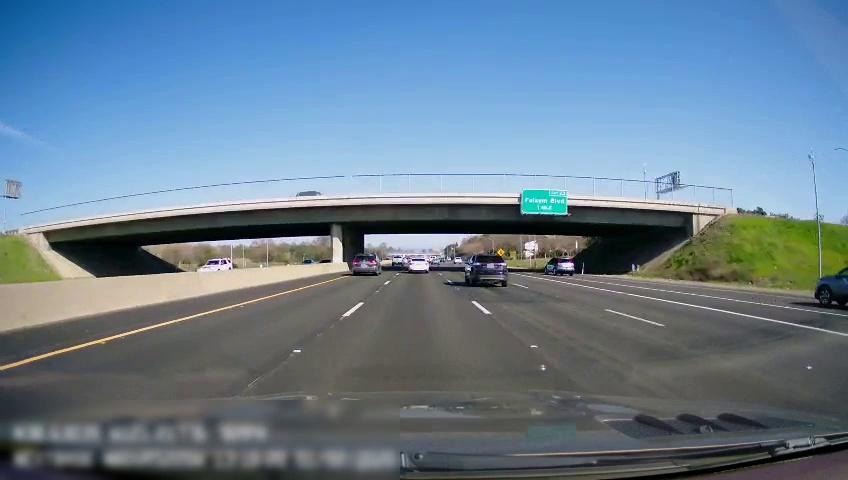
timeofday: Day
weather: Sunny
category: Drivable Space
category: Vehicles | SUV
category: Vehicles | Truck
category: Vehicles | Car
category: Vehicles | SUV
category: Vehicles | SUV
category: Vehicles | SUV
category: Vehicles | Car
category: Lanes | Current Lane
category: Lanes | Current Lane
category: Lanes | Current Lane
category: Lanes | Alternate Lane
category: Lanes | Alternate Lane
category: Lanes | Alternate Lane
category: Traffic | Signs